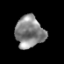
Tissue: prostate
Cell type: Fibroblasts
Senescence score: 0.2536
Nuclear area (px): 884
Mean DAPI intensity: 135.117